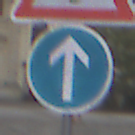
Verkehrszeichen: VorgeschriebeneFahrtrichtungGeradeaus
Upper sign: Lichtzeichenanlage
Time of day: Midday
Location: Outdoor (Urban)
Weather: Overcast
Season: NotSpecified
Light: Natural